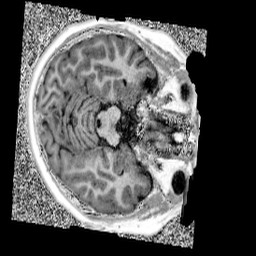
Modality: UNIT1
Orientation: axial
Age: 11
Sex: male
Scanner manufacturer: siemens
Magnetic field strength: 3 T
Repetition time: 4 s
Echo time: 0.00299 s